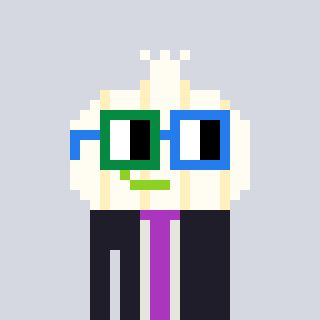
a pixel art character with square green and blue glasses, a garlic-shaped head and a grayscale-colored body on a cool background